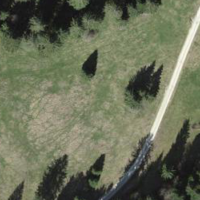
EUNIS habitat code: 41
Species observed at this site:
Caltha palustris